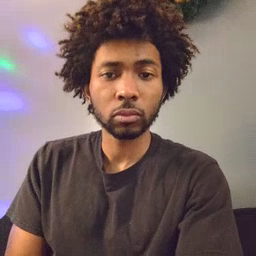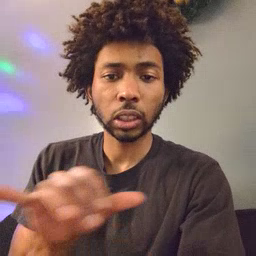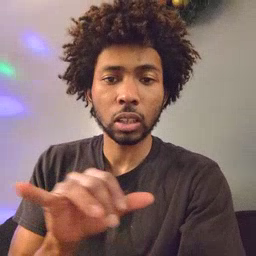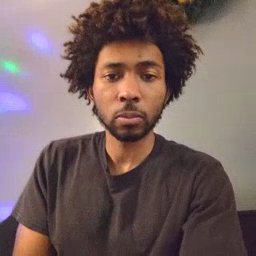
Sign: same